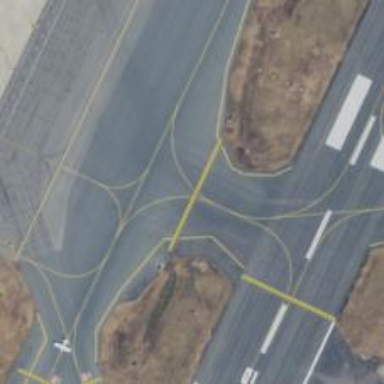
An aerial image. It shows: View of taxiway at the airport.